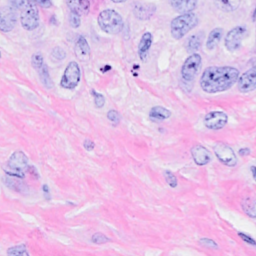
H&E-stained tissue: Breast